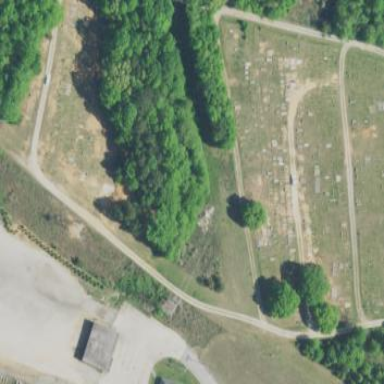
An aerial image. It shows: Cemetery.